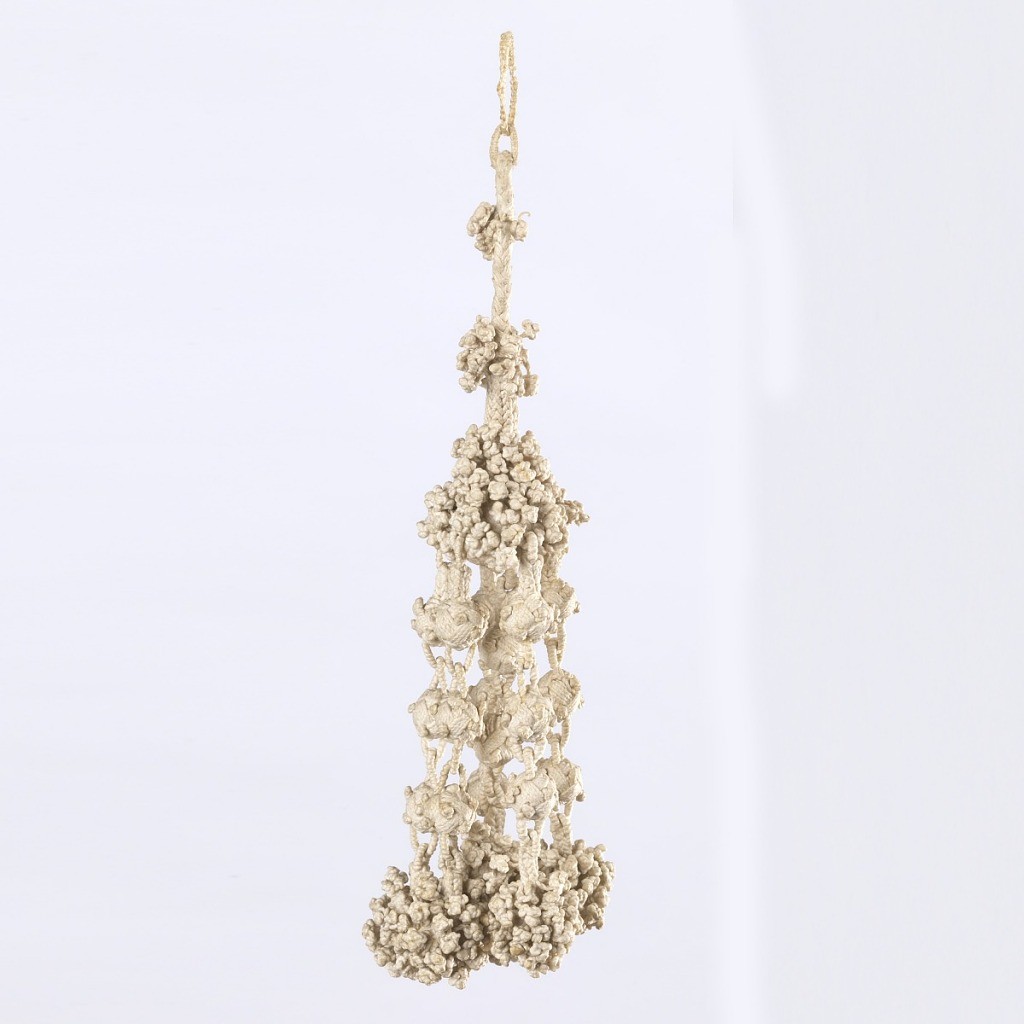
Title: Tassel
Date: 17th century
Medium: linen Technique: braided and knotted Label: Braided and knotted linen, wood
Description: White tassel of braided and knotted linen. A braided cord descends to an upper ball, from which hang six pendant elements of three braided balls each, terminating in clusters of knotting.